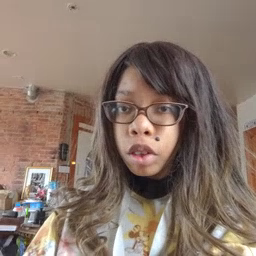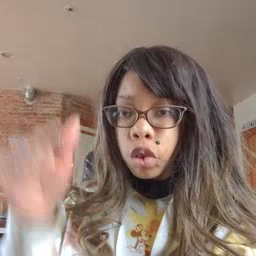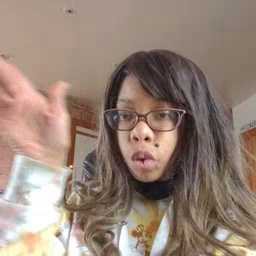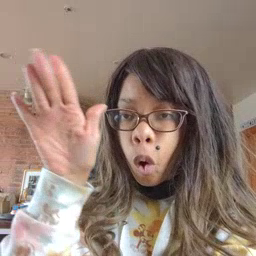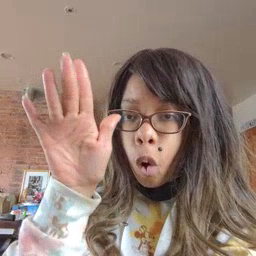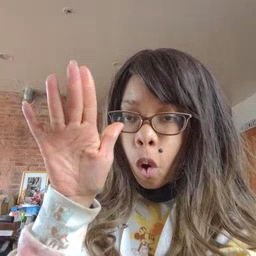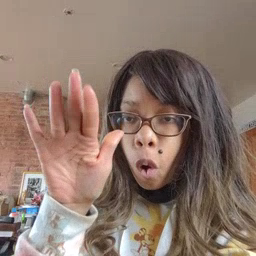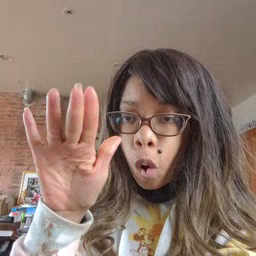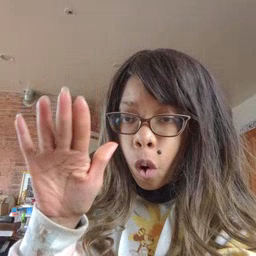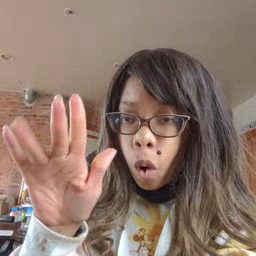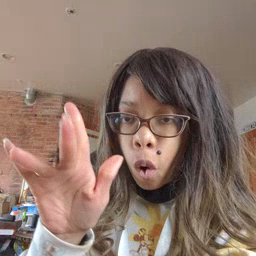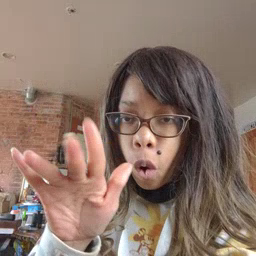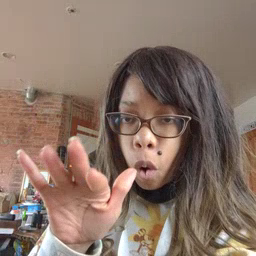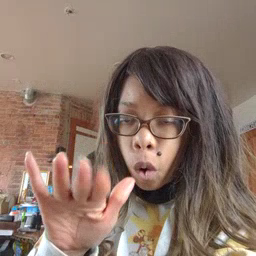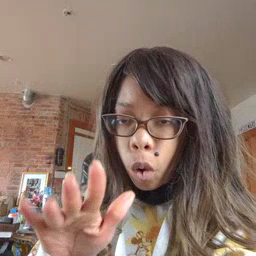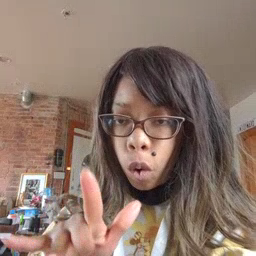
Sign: snow